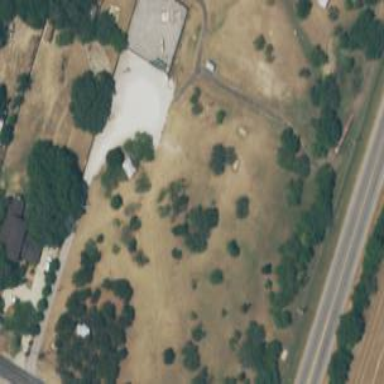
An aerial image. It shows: Disc golf and Frisbee pitch on leisure land.